Question: I want to make website for a school and because of that I need a suggestion. I'm trying to make a schedule table for each teacher would it be good to set them in one table or in different tables for each teacher(Note: Teachers can change the schedule from the site.)? The schedule table looks like this but in order to include the schedule of all teachers I wanted to add the ID column too.
And the second question about chatting. In order to add the chatting function to my site, I've opened a new table with name Chats. So the question is would it be good to open different tables for the chats or it would be good if I modify the Chats table each time new chatting called?
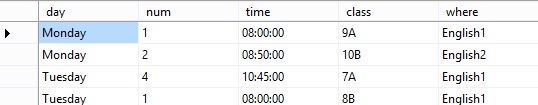
Answer: As a rule of thumb, if you have the same type of data, it should almost always(*) be stored in the same table.
So to answer your question more directly: you want to put all teacher's schedules in a single table. And then have a column in that table that identifies each row as being part of a specific teacher's schedule.
Again, the answer applies to the second question. All chats should go into a single 'Chats' table. You would use a column to identify (message) as being part of a conversation, as well as the participants.
(*) To further expand on the above. The reason I said almost always and not just always is that there may be some cases when having two, or more, tables contain the same type of data would be a good idea. For instance, in the schedules example. You may want to keep all teacher's schedules data in the 'Schedules' table but periodically move data older than a year out of that table into an 'ArchivedSchedules' table. This second table may have pretty much the same structure as the 'Schedules' table but separating the data this way would make sense because it would improve access performance.